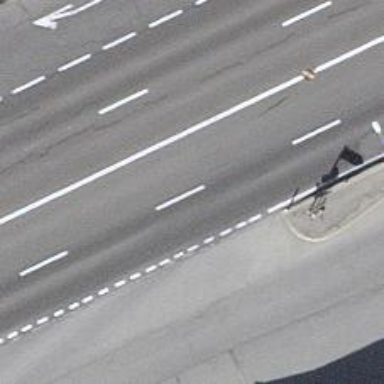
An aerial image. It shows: Asphalt road that is classified as tertiary link.